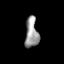
Tissue: skin
Cell type: Endothelial cells
Senescence score: 0.7765
Nuclear area (px): 389
Mean DAPI intensity: 153.288